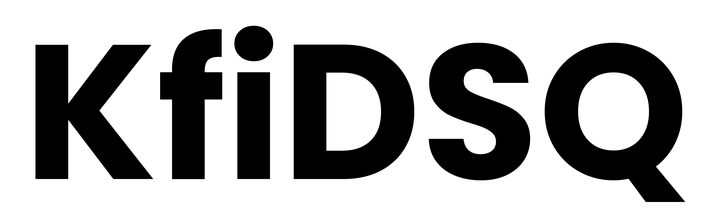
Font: Poppins-Bold